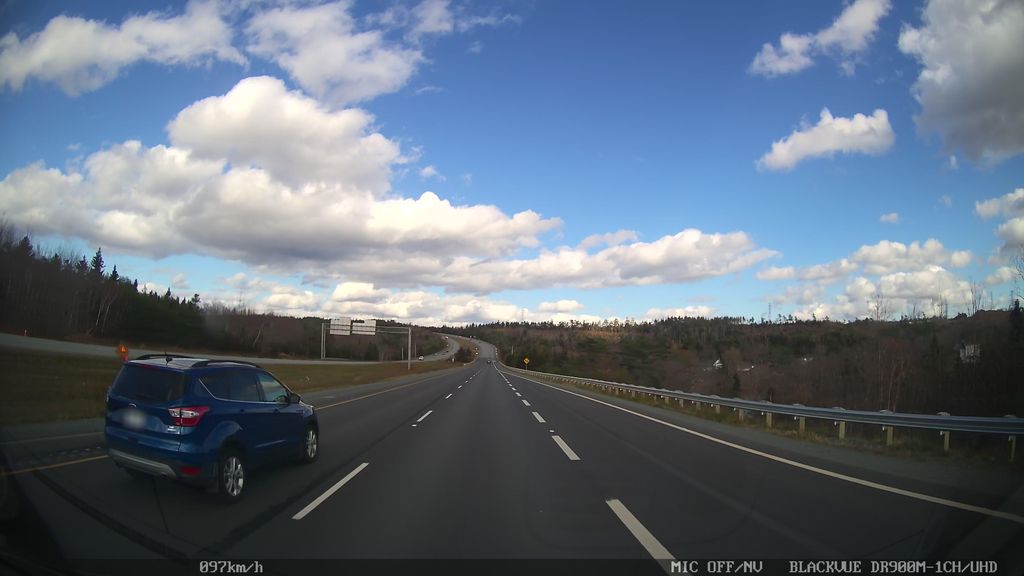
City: halifax